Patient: sex F, age 48
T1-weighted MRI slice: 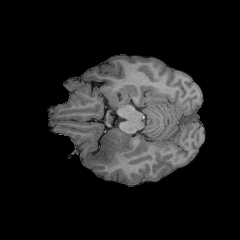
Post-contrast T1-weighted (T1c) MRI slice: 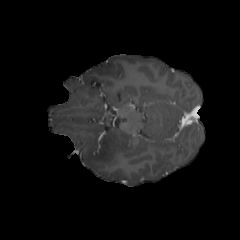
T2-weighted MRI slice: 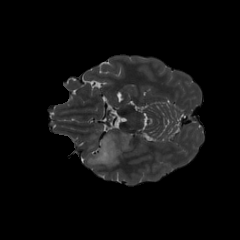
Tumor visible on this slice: yes
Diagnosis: Astrocytoma, IDH-mutant
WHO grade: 2